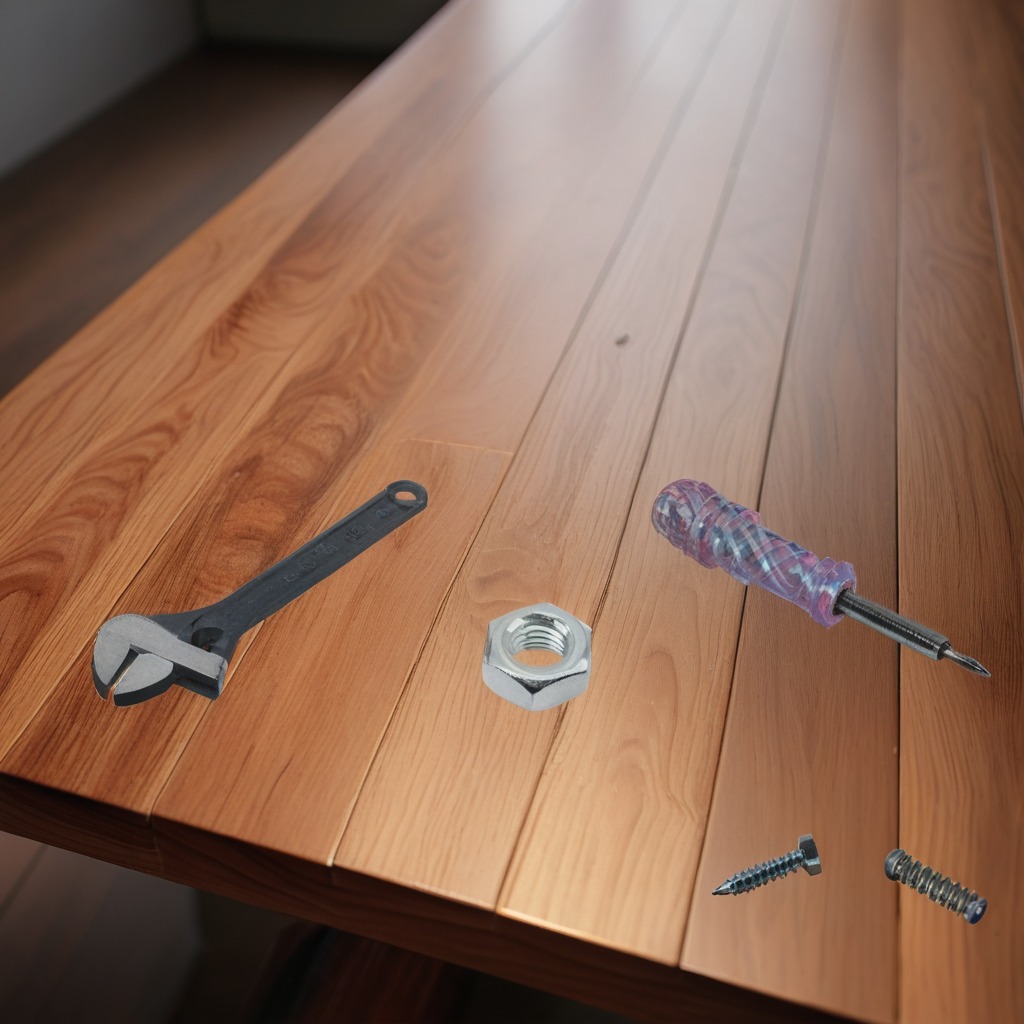
A metal machine screw, a coiled metal spring, a screwdriver, a metal nut, and a wrench are lying on the wooden table.